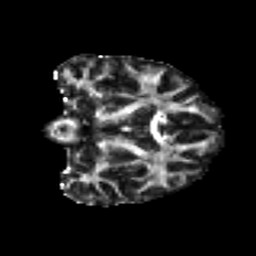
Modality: FA
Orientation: coronal
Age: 59
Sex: female
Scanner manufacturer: ge
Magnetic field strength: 3 T
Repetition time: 7.8 s
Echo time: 0.0606 s